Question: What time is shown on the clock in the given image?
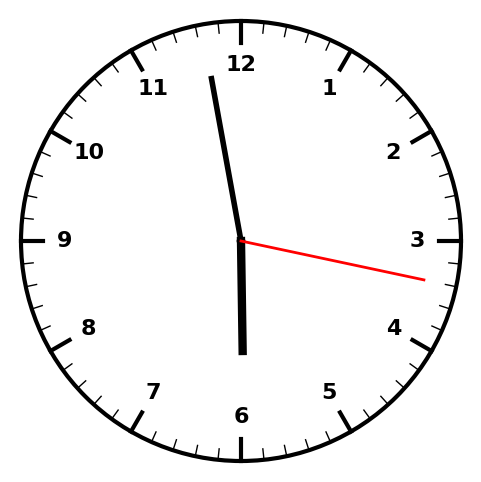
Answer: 05:58:17